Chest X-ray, AP view. Patient: 31 years old, sex F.
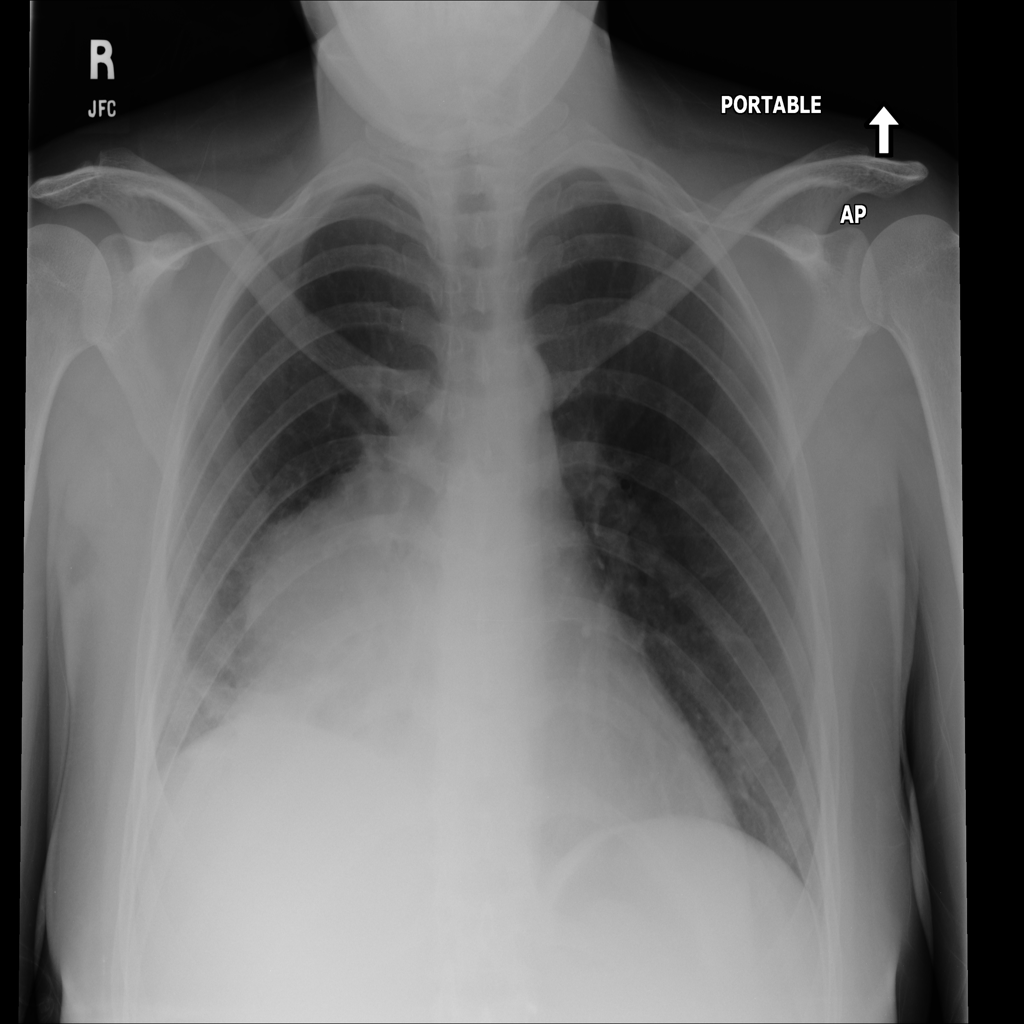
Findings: Mass